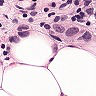
Metastatic tissue present: yes